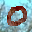
Label: 0